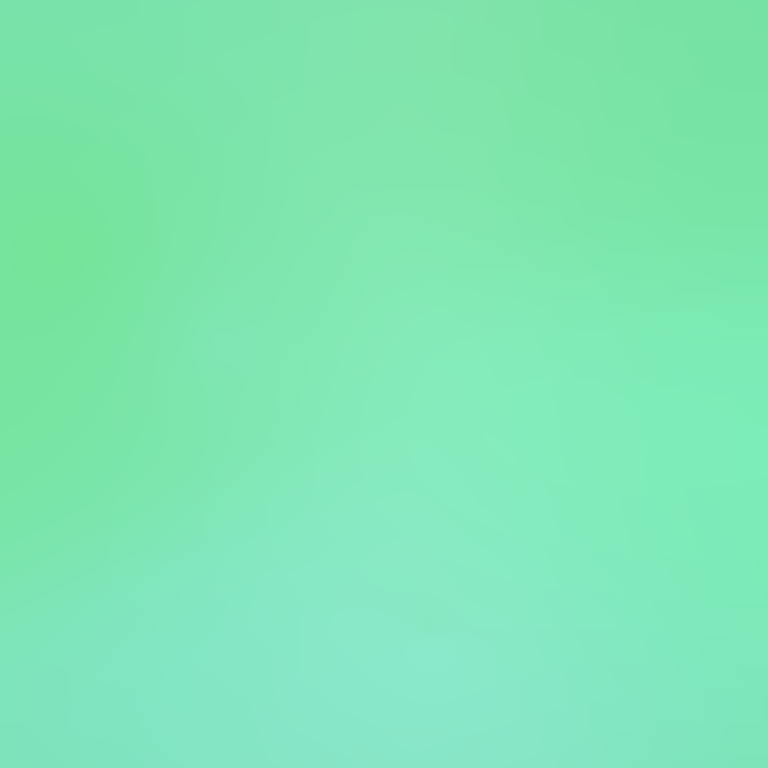
Abstract light effect, smooth gradient from soft green to light teal, calm atmosphere, diffuse light, no room, no furniture, no objects.